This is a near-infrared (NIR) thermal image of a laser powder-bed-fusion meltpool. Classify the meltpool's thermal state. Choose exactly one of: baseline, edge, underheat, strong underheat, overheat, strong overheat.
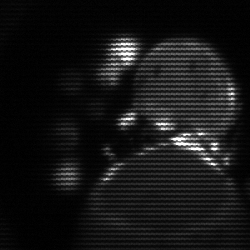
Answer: edge